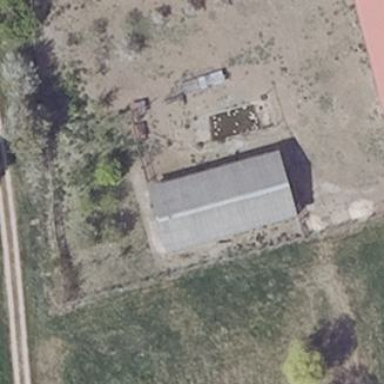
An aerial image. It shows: Gabled farm auxiliary building with grey roof. The roof is oriented along the structure.